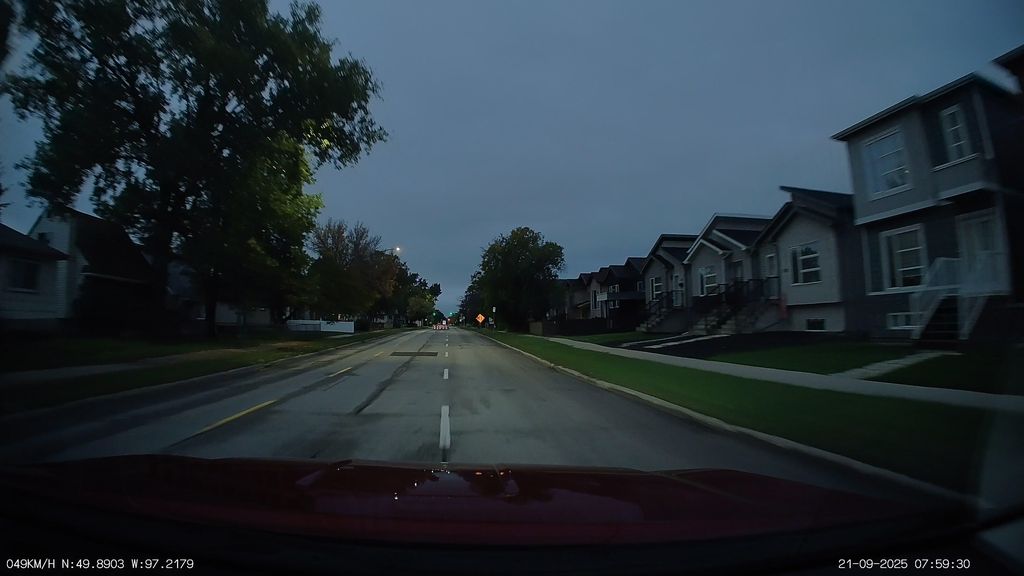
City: winnipeg